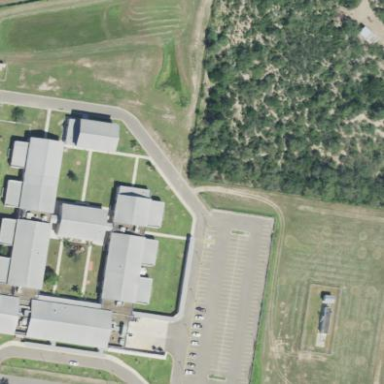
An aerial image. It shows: School.